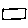
Label: square